Question: I accidentally made everything smaller by typing something, probably alt + a mysterious key. How do I change it back? Everything is too small to read now :(
It looks like this

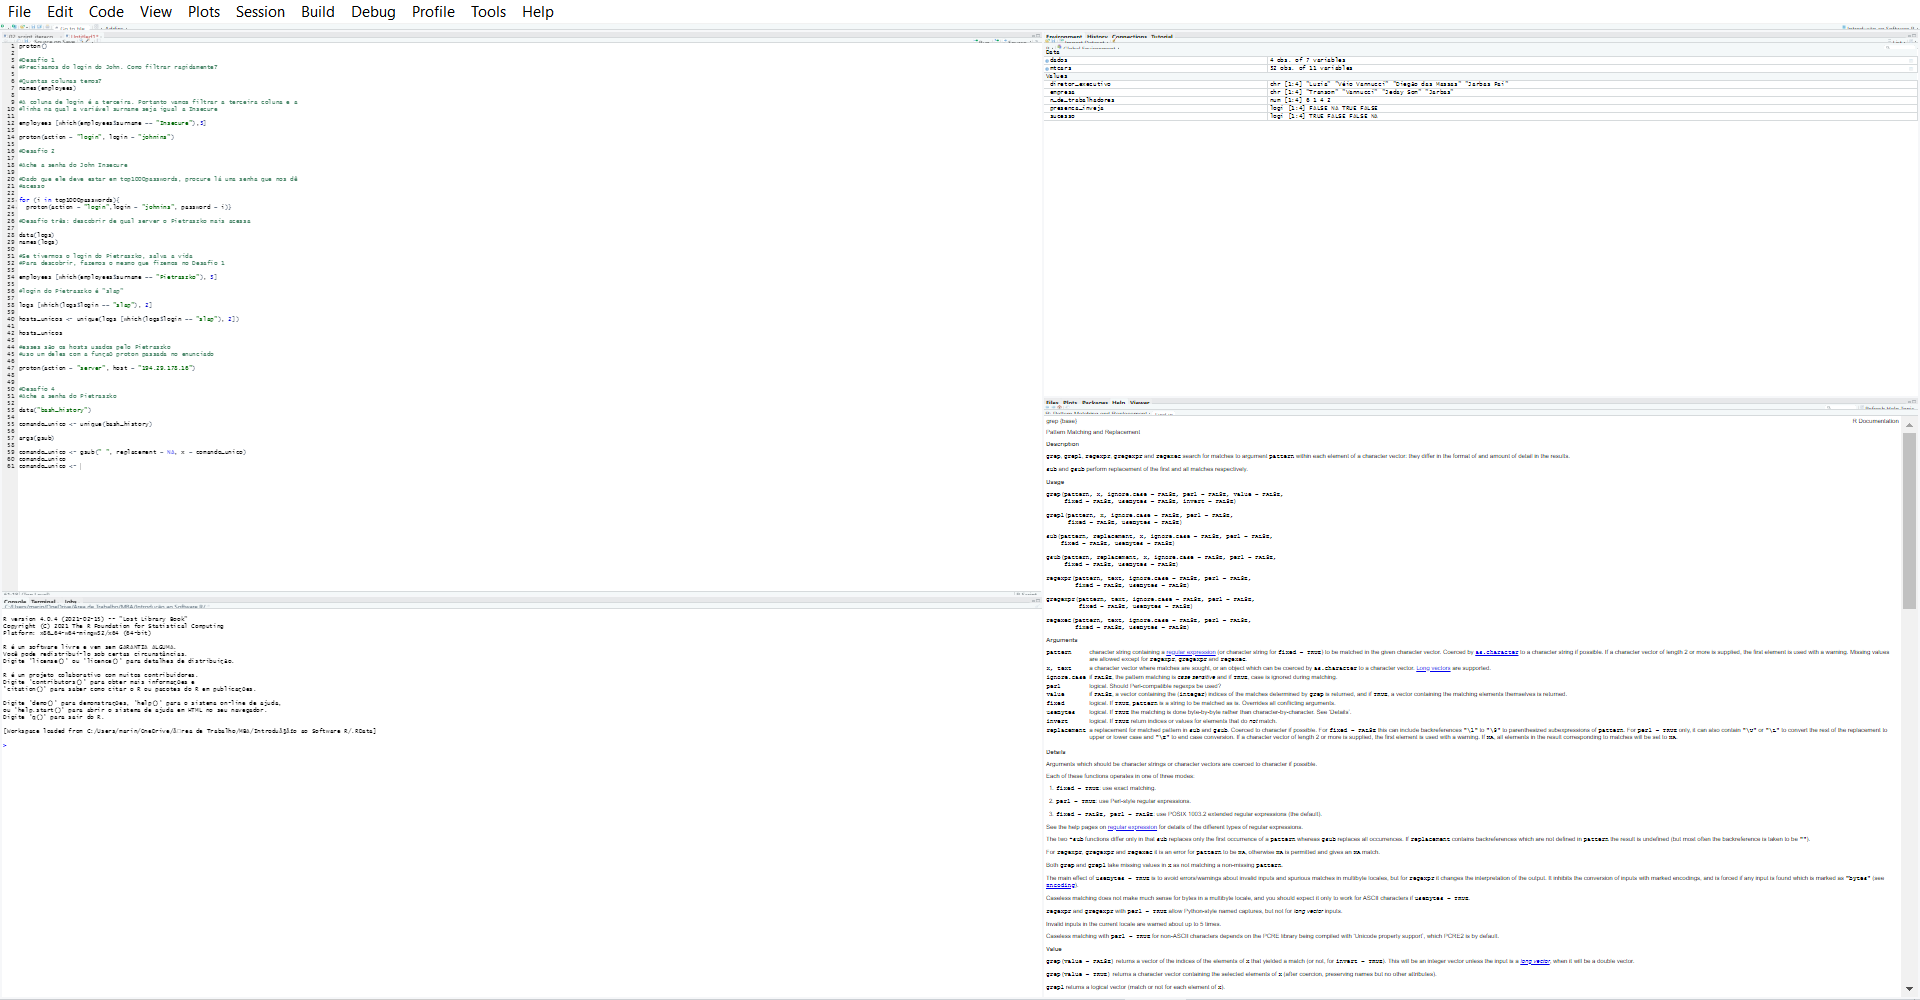
Answer: Alright, I fixed it. For those facing the same problem: there's the "Zoom In" on the View menu, and also the "Actual Size" - that fixes it back to the usual standards.